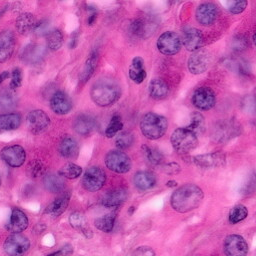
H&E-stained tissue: Pancreatic